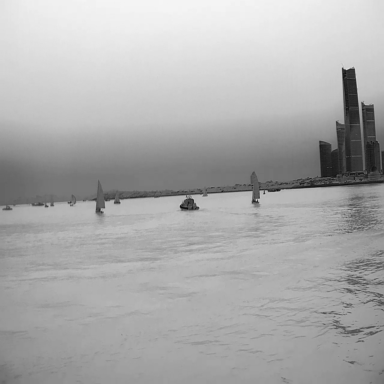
There is a container_ship in the infrared image.